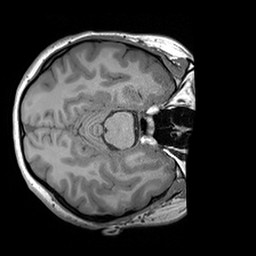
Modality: T1w
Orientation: axial
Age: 23
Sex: female
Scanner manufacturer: siemens
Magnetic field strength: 3 T
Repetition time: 1.6 s
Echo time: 0.00236 s